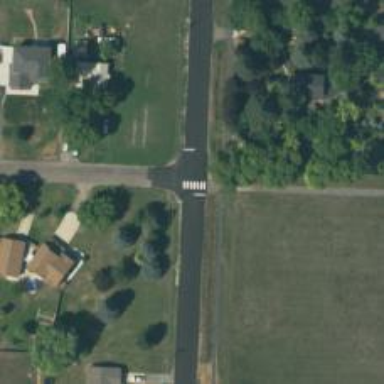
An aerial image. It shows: Footway crossing with uncontrolled zebra markings.